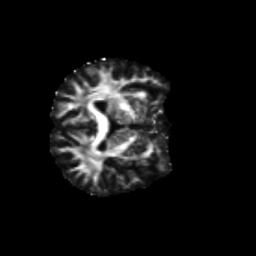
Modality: FA
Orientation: axial
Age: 61
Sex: male
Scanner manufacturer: siemens
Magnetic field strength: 3 T
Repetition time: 4.71 s
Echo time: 0.0906 s